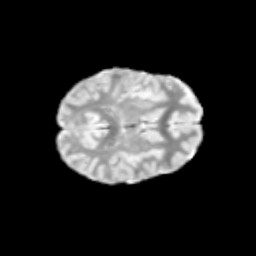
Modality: T2w
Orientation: axial
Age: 11
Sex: female
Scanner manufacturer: siemens
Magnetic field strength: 3 T
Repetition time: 3.8 s
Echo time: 0.07 s